Question: Count the number of objects in the diagram.
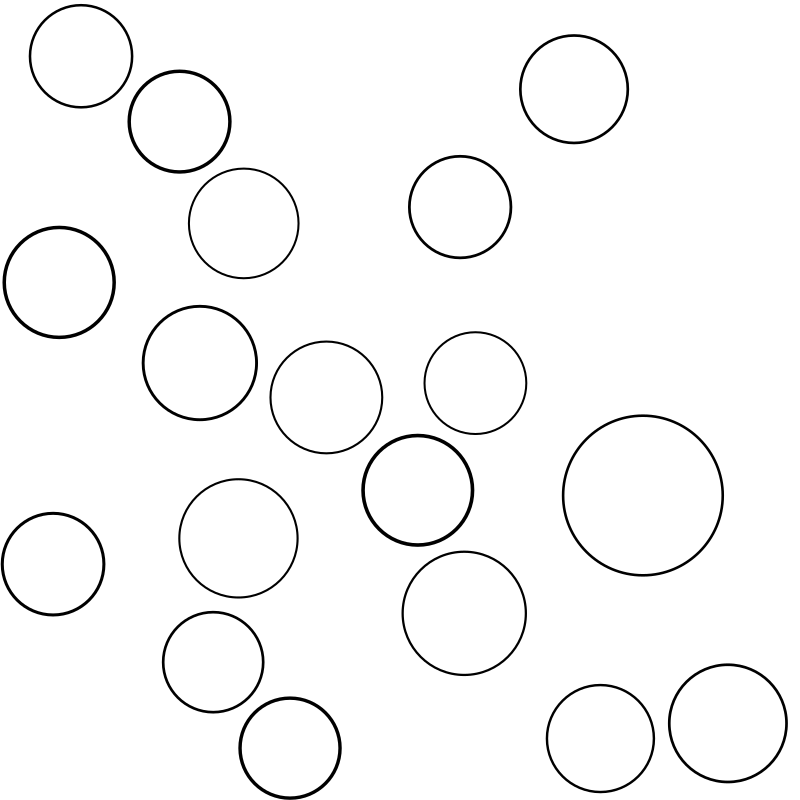
Answer: 18